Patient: sex F, age 54
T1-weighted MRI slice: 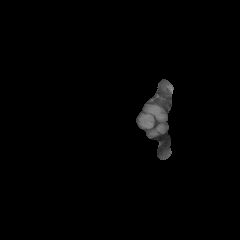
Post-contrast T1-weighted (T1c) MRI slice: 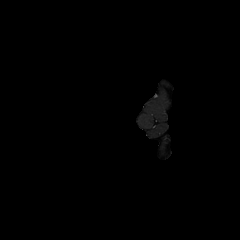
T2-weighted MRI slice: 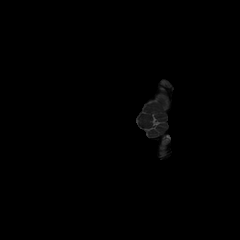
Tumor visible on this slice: no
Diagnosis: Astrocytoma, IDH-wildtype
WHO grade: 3